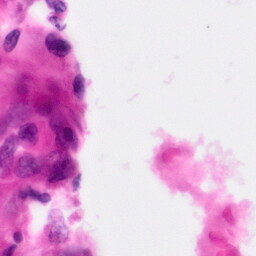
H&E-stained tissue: Pancreatic